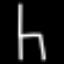
Label: chair